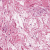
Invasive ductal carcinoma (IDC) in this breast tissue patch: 0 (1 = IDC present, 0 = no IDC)